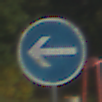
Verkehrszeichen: VorgeschriebeneFahrtrichtungHierLinks
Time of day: MorningAfternoon
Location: Outdoor (Suburban)
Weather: PartlyCloudy
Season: NotSpecified
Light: Natural